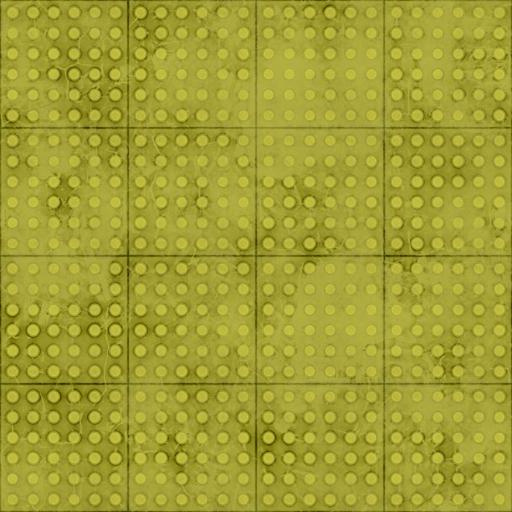
Tags: blind bright city pavement paving sidewalk tactile warning yellow